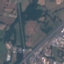
Land use / land cover class: Highway